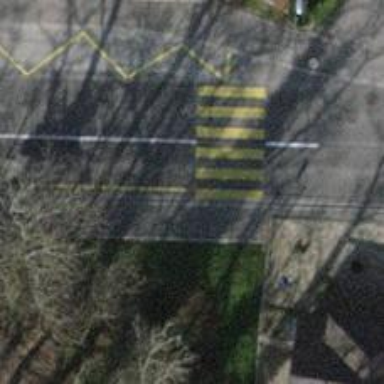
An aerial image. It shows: Zebra crossing on the road.